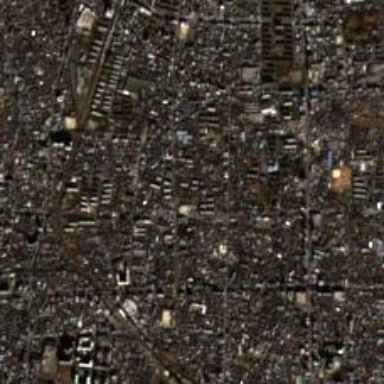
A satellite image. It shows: Cityscape.